Question: There is unknown space when I add the 'h1' tag above the 'p' tag.
Here is the <URL>
What I need is here in the below image

---
After considering 'float:left', I tried it in my real page but it still gives problem
Here is the new code with 'float:left'
<URL>
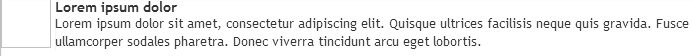
Answer: Used to and remove 'display inline-block;'
'''
p {
width: 80%;
vertical-align: top; margin:0
}
h1{
font-size:14px;
margin:0;
vertical-align:top;
}
.thumb{
float:left;
height:100px
}
'''
<URL>